Question: How can I change the values in XAML based on user input from a textBox? I'm just starting off with WPF/Silverlight and like what most people say, there is a steep learning curve. In the code below I get the result in the picture below.
'''
<TextBlock TextWrapping="Wrap" Width="250">
<Span FontSize="20">2</Span>
<Span BaselineAlignment="TextTop" FontSize="14">1/2</Span>
</TextBlock>
'''

But I want the fraction to be the result of a computation. Not static like above. Is it possible to take the value of something computed in a .cs file, and add that value as a variable to the XAML file.
Any answers or points in the right direction would be appreciated. Thanks
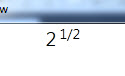
Answer: Have a look () at <URL>, you can create a property which holds the value of the fraction and bind the text to that. If you want actual factions like '1/2' you will probably need a proper struct with an approriate 'ToString' override.